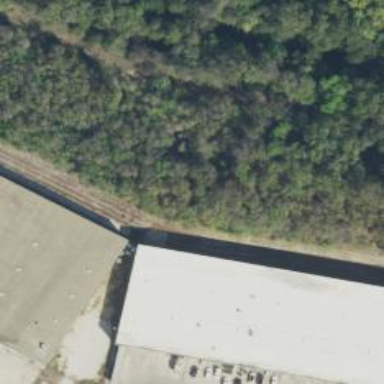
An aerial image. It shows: Abandoned spur railway.